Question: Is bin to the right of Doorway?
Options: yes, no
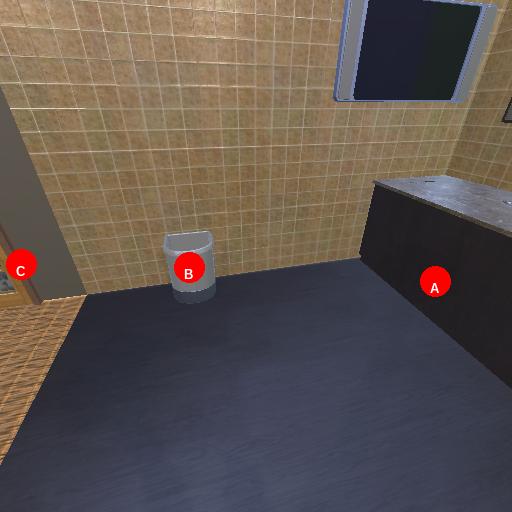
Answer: yes